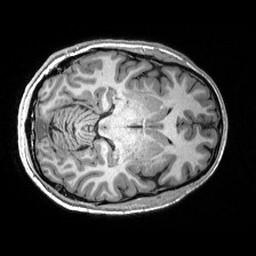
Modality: T1w
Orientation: axial
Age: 28
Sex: male
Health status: healthy
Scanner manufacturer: siemens
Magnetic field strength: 3 T
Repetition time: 2.53 s
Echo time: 0.00288 s